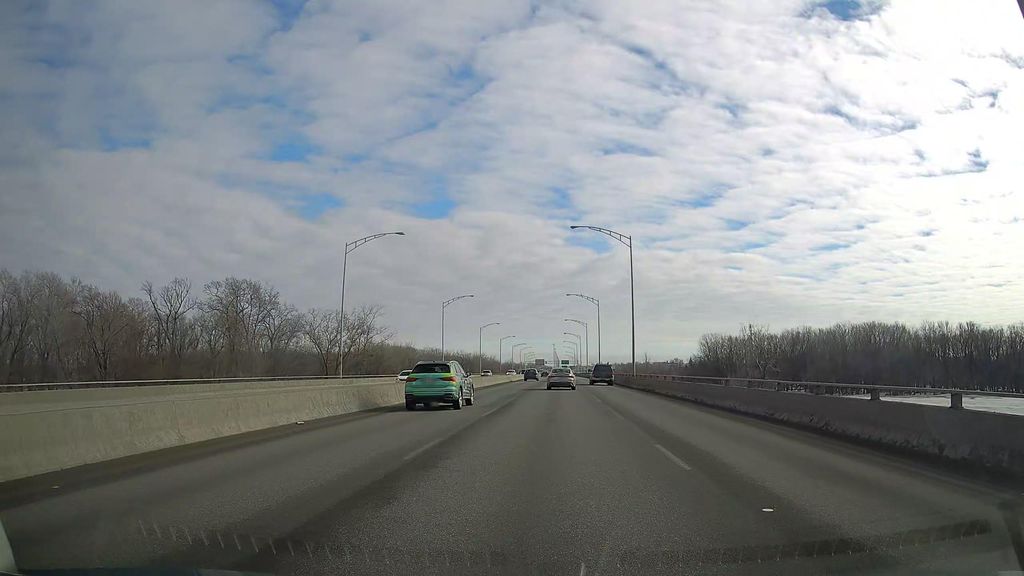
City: montreal